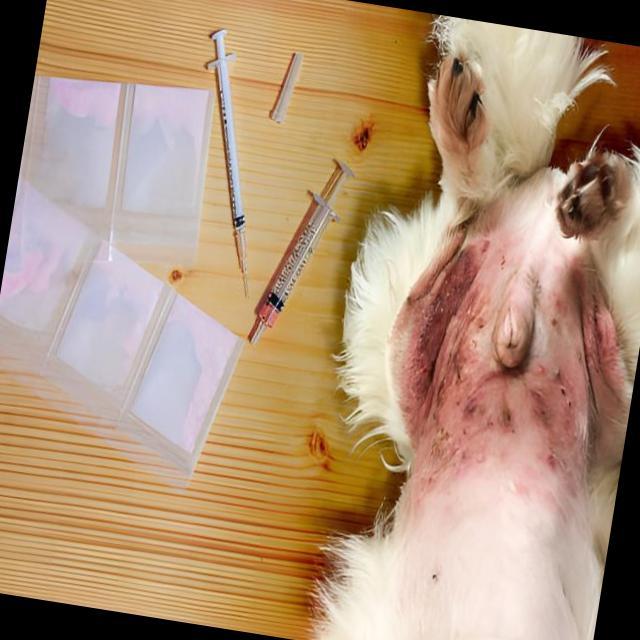
Canine dermatitis — inflammation of the skin presenting with erythema, pruritus, papules, and excoriation. May be allergic, contact, or atopic in origin.